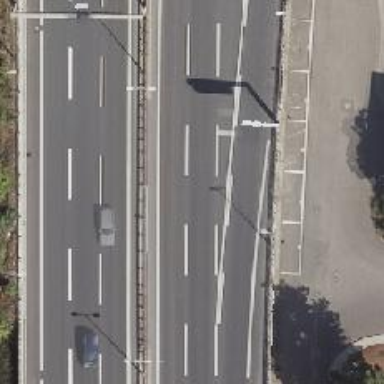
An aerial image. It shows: Motorway junction.